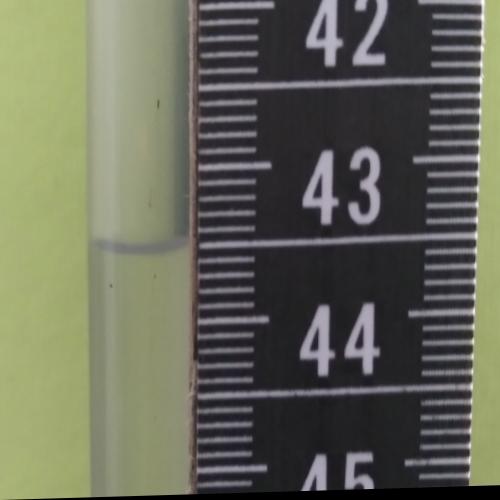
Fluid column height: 43.5 cm